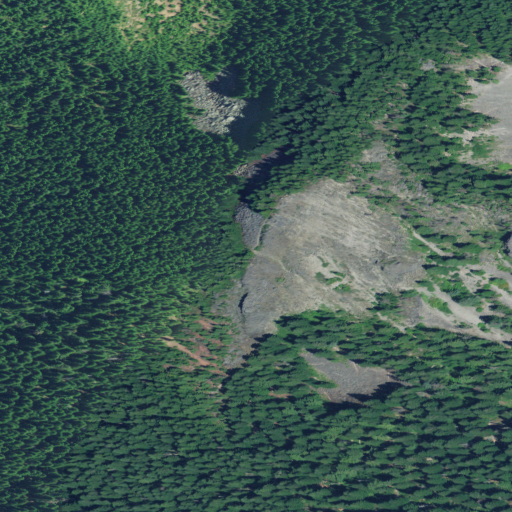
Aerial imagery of mountain in Oregon named Indian Mountain containing evergreen forest, shrub, and grassland